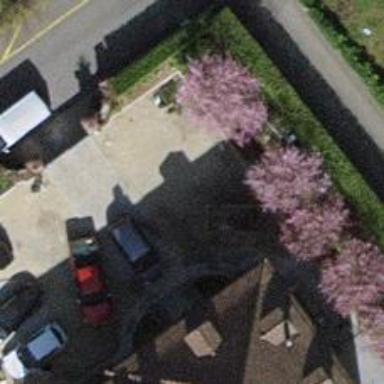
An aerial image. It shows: Driveway made of paving stones.